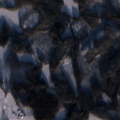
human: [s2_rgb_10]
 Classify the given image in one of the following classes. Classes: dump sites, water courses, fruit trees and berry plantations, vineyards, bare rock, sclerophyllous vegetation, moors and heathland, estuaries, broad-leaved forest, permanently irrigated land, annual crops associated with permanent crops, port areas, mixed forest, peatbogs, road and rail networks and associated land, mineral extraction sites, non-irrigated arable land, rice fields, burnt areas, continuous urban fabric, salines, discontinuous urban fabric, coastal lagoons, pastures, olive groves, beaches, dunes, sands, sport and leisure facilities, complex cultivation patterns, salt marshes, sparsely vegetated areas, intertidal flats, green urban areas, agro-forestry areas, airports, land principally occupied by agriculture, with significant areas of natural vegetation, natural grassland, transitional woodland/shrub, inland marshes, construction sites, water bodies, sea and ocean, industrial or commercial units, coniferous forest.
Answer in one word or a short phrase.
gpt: non-irrigated arable land, broad-leaved forest, coniferous forest, mixed forest, water bodies